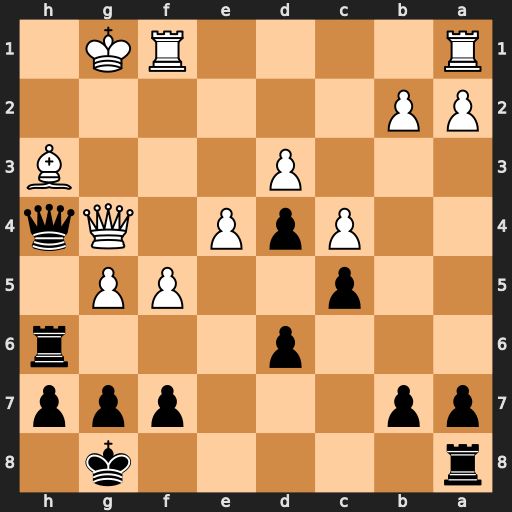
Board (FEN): r5k1/pp3ppp/3p3r/2p2PP1/2PpP1Qq/3P3B/PP6/R4RK1
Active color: b
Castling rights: -
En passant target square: -
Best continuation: Qxh3 Qxh3 Rxh3